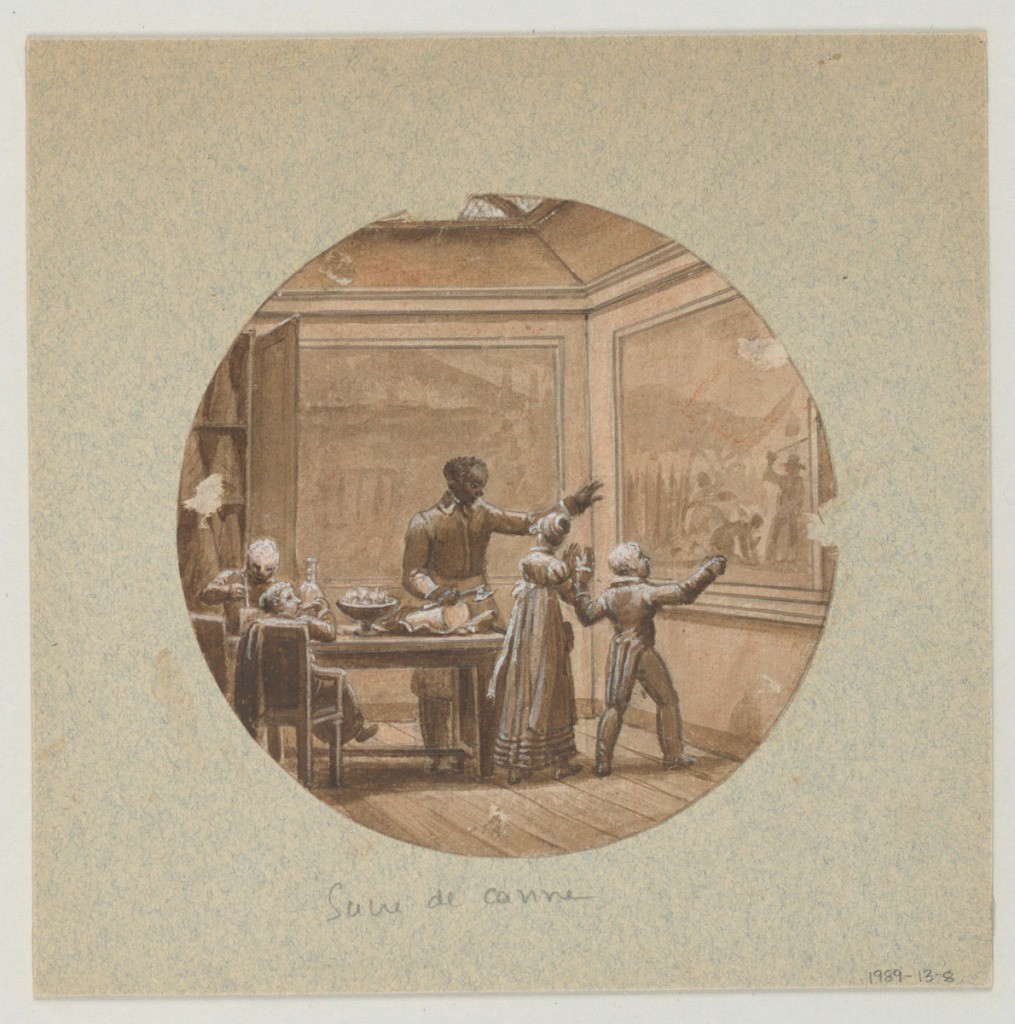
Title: Design for a Painted Porcelain Plate, Sucre de Canne (Sugar Cane) from the Service des Objets de Dessert (Dessert Service)
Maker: Jean Charles Develly, French, 1783 - 1849
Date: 1819–20
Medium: Pen and brown, black ink, brush and brown, black wash, white gouache, red crayon, graphite on tan paper mounted on blue-gray paper
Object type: Drawing
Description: Design for a painted porcelain plate, rondel. Scene in a sugar shop.  Figure of a black man, center, points to a large picture on the right wall depicting people working in a sugar cane field.  He is explaining the scene to a young boy and girl.  He holds an axe in his right hand to cut a piece of sugar cane in a dish placed on a table in front of him.  A young boy, left foreground, seated at the table is tasting a piece of sugar cane.  Another boy seated opposite him is processing sugar [?].  A cupboard, left background, holds large pieces of sugar cane.